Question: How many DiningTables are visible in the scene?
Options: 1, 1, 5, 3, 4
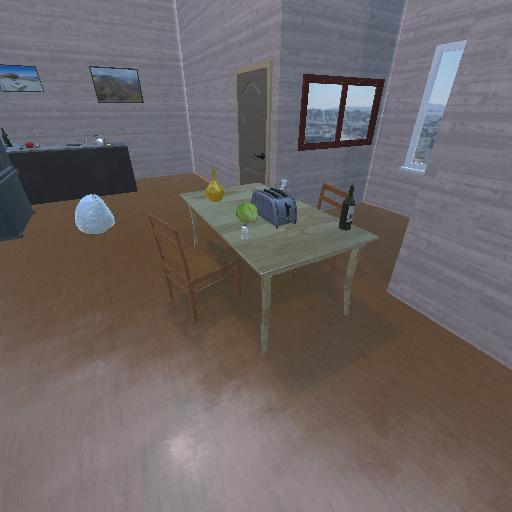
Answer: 1